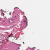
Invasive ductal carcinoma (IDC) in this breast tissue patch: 0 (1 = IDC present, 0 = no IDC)